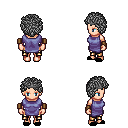
a pixel art fantasy rpg character, female body template, human, light skin, chain tabard jacket, gold greaves, gray curly afro hairstyle, iron tiara, leather bracers, black slippers, four views (front, back, left, right), 2x2 character sprite sheet, small pixel art, hard edges, no anti-aliasing